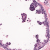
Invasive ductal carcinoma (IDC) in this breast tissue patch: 0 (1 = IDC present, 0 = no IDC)